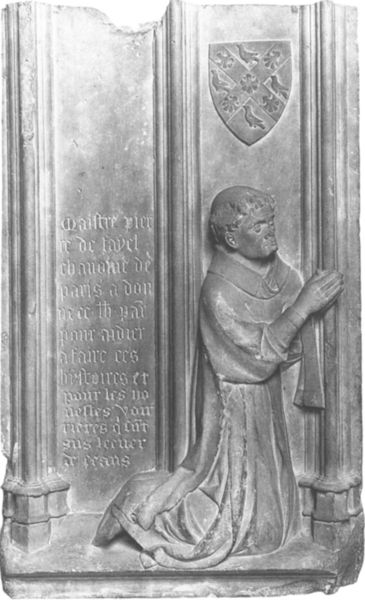
Titel: Chorschrankenfragment, der Chorherr Pierre de Fayel
Künstler: Jean Ravy
Standort: Herkunftsort: Paris, Notre-Dame (EU - F - Ile-de-France)
Institution: Paris, Louvre
Schlagwörter: mann, schatten, grau, licht, säulen, mensch, sockel, stein, hände, vögel, gewand, kutte, skulptur, relief, schrift, inschrift, faltenwurf, plastik, knie, foto, religion, schwarzweiß, text, knien, beten, gebet, fragment, wappen, sandstein, kniend, mönch, heiliger, gips, heilig, betend, epitaph, stifter, falen, kniebeuge, betetn, knieneder